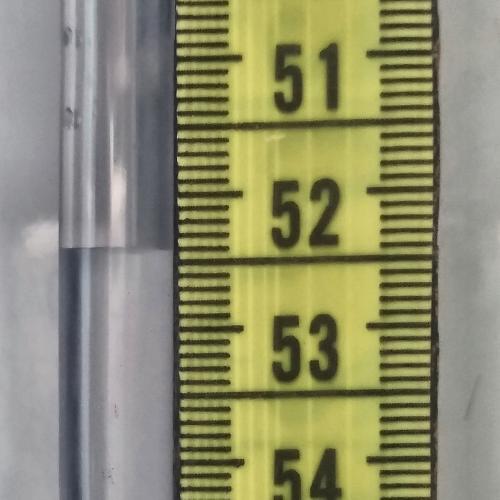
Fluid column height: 52.4 cm